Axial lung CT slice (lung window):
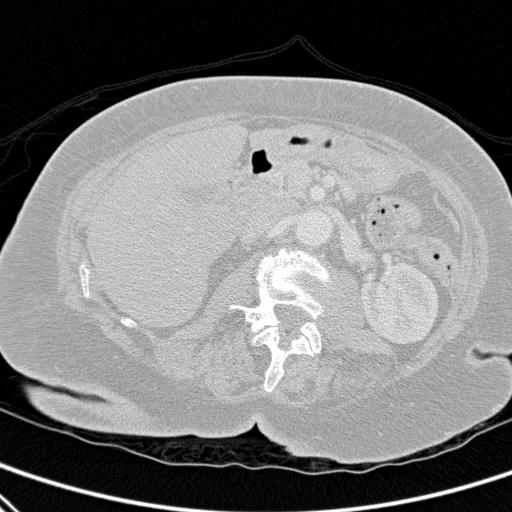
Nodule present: no